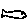
Label: fish